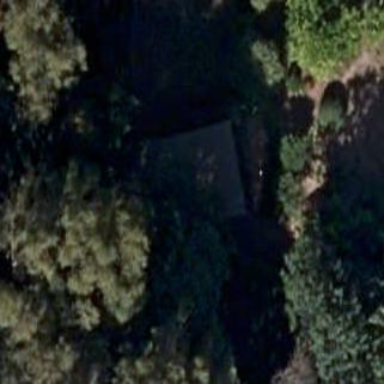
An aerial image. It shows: Bungalow.